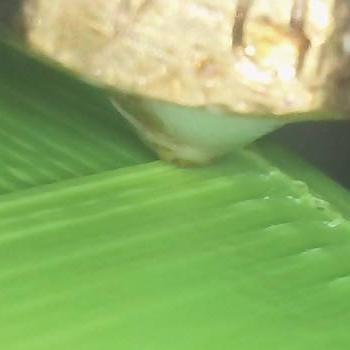
Flow rate: 49%